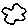
Label: cloud